Interaction volume radius: 5 \u00c5
Interaction volume height: 15 \u00c5
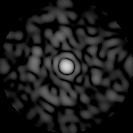
Disorder parameter: 0.8616